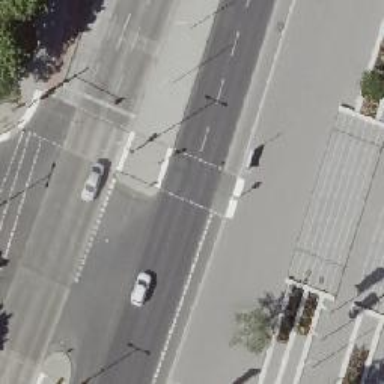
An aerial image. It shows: Road crossing with traffic signals.